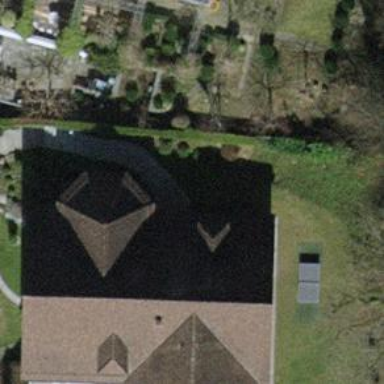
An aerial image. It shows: Building with tile roof.